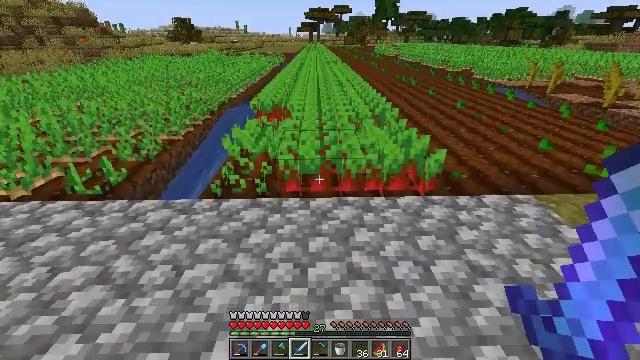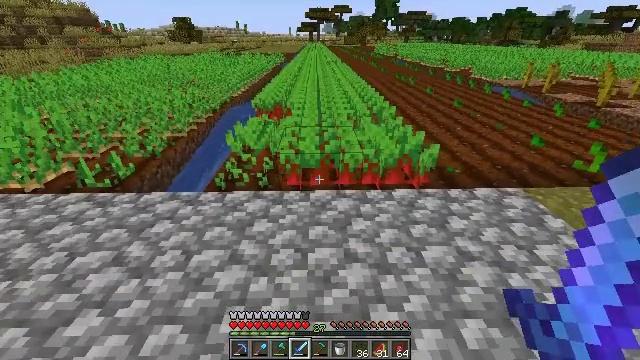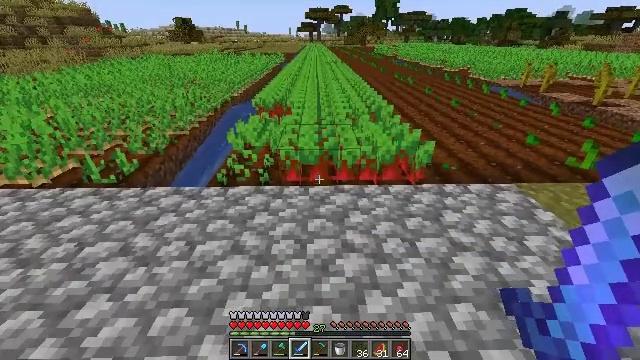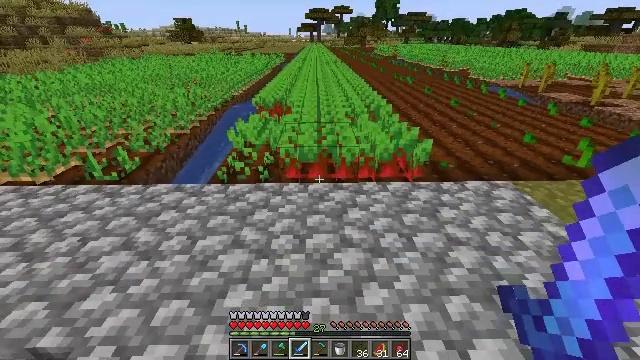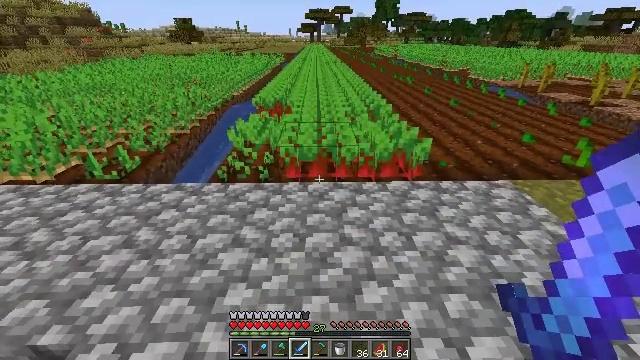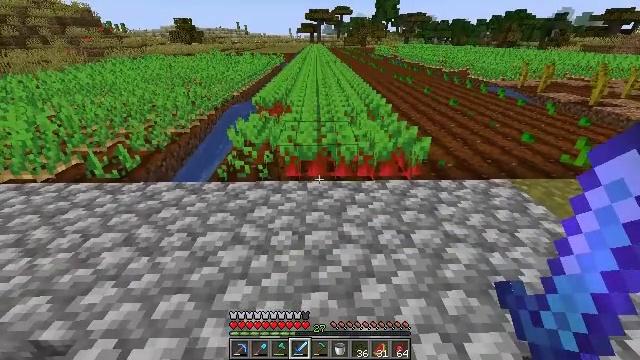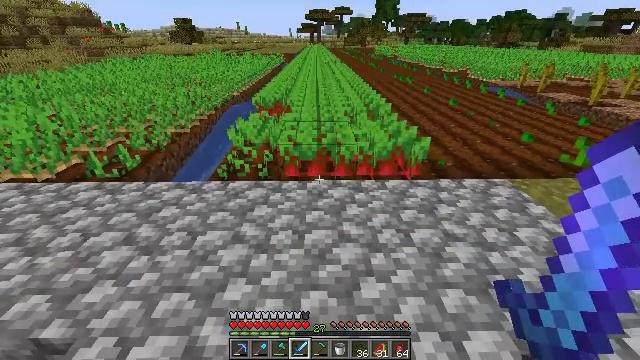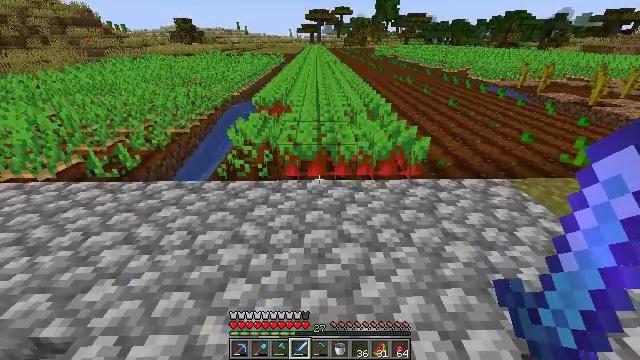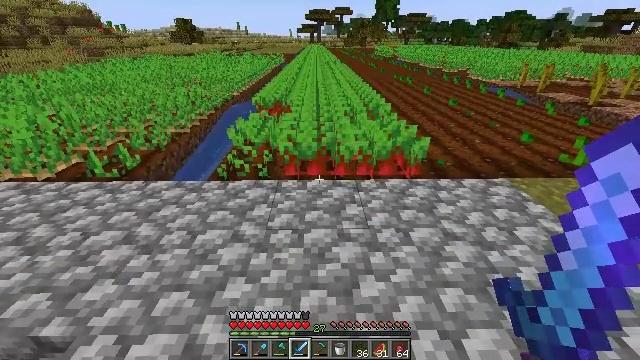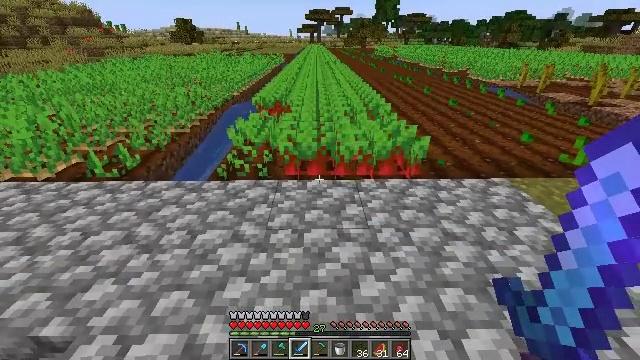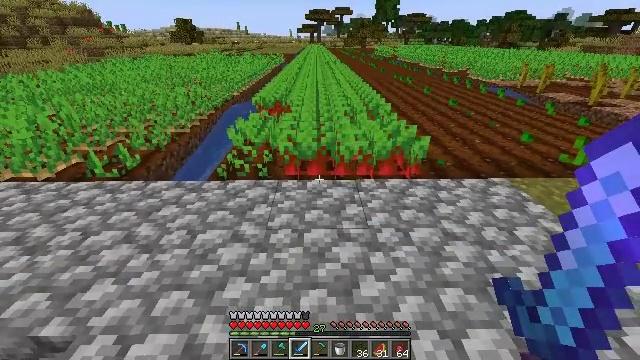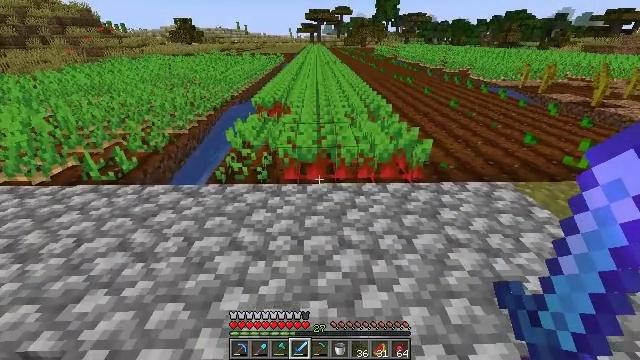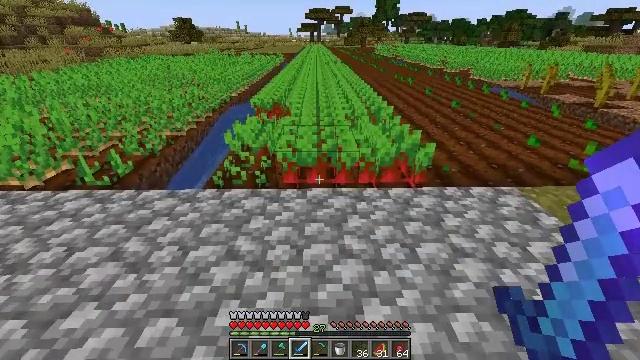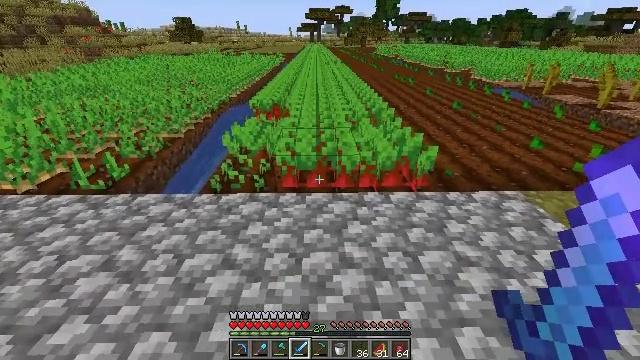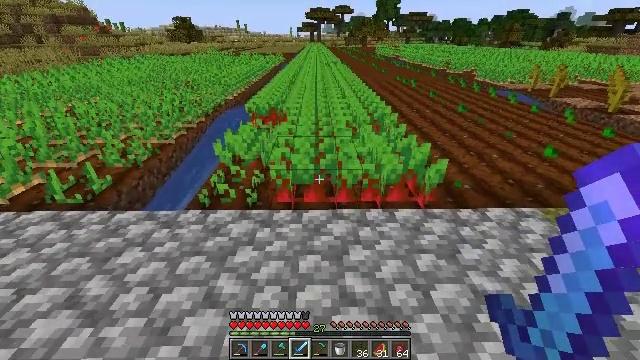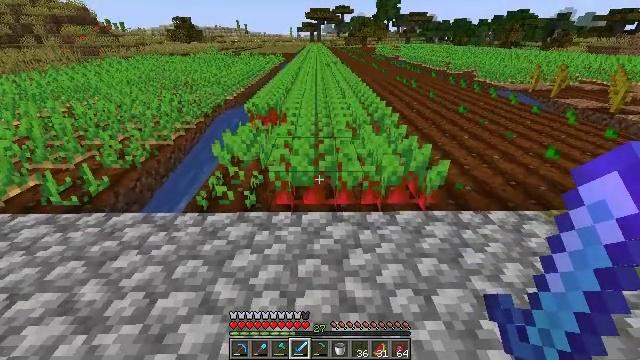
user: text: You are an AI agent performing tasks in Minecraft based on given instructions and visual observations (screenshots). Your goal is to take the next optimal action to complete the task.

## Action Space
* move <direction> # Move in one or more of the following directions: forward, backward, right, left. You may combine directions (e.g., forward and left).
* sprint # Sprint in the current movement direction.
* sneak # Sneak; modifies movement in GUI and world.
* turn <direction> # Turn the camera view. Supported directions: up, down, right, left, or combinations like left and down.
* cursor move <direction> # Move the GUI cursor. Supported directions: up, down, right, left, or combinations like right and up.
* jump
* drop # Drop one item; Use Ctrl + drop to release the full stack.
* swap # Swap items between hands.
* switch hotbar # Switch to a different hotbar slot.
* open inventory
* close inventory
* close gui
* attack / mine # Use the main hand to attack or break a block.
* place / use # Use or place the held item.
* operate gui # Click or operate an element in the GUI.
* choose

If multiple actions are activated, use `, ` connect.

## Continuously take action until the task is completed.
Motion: motion action
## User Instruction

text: Craft some pumpkin seeds.
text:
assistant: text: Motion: no_op
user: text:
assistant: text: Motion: no_op
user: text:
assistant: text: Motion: no_op
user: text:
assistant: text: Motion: no_op
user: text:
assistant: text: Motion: no_op
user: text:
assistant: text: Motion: no_op
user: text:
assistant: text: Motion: no_op
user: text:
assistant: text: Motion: no_op
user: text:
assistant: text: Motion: no_op
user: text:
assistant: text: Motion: no_op
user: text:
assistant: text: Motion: move forward
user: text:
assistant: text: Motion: move forward
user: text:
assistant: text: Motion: move forward
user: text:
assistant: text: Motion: move forward
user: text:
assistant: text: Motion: move forward
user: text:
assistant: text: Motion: move forward
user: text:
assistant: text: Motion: move forward, turn right and down
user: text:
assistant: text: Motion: turn right and down
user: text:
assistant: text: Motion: turn right
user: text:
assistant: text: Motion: move right, turn right
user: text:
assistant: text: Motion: move right, turn right
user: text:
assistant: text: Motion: move right, turn right
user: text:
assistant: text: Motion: move forward and move right
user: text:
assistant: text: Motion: move forward and move right
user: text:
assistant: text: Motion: move forward and move right, turn left and down
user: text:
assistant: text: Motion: move forward and move right
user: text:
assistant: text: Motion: move forward
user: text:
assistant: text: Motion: move forward
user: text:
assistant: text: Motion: no_op
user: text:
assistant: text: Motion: open inventory